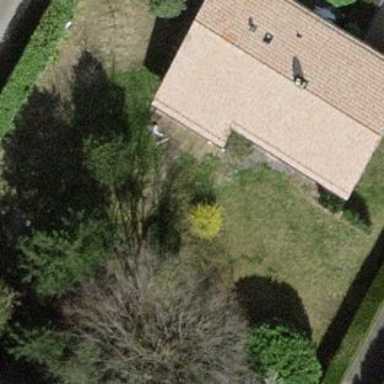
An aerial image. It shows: Garden enclosed by fence.